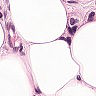
Metastatic tissue present: yes